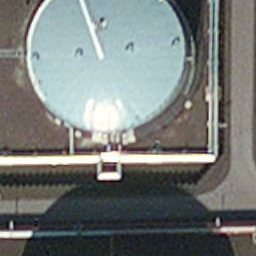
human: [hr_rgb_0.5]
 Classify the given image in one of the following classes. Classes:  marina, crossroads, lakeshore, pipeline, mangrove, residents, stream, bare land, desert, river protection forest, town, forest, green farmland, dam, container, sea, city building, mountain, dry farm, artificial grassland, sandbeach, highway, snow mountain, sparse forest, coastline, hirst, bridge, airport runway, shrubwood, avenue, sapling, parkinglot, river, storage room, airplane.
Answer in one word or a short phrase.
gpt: storage room